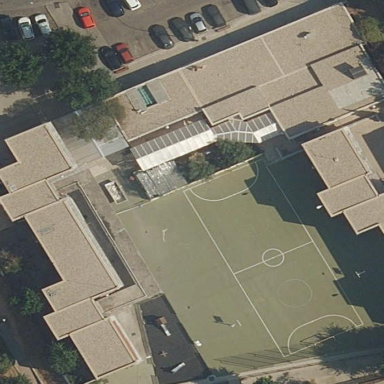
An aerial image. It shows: School building.